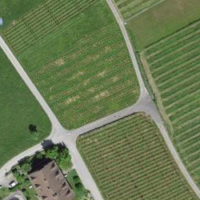
EUNIS habitat code: 40
Species observed at this site:
Onopordum acanthium
Convolvulus arvensis